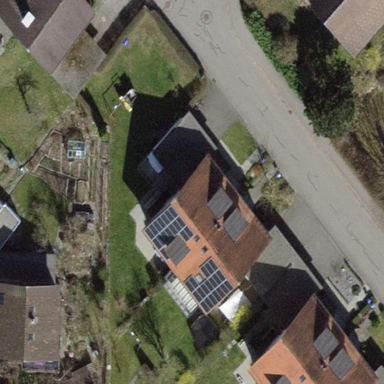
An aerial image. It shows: Building with tiled roof.